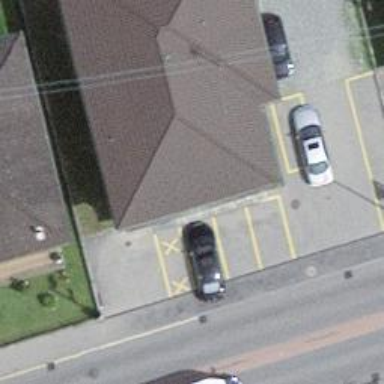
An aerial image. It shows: Pharmacy providing healthcare services.